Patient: sex M, age 36
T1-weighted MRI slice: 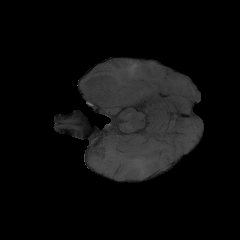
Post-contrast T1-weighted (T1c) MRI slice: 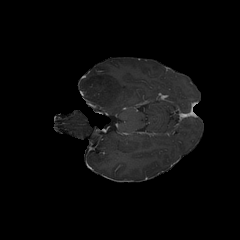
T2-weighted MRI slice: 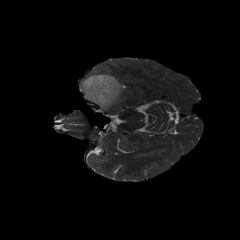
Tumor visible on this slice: yes
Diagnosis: Glioblastoma, IDH-wildtype
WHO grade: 4